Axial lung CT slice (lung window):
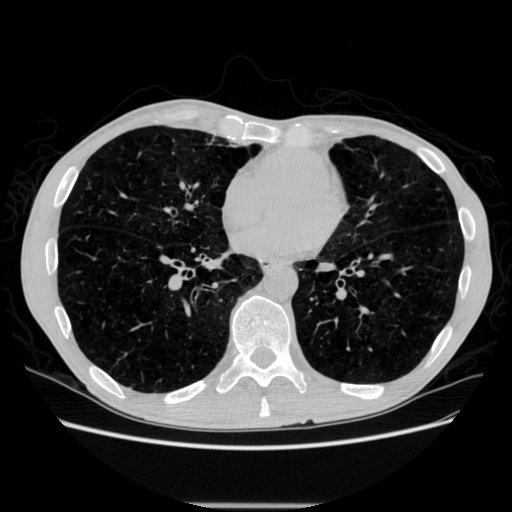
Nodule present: no